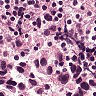
Metastatic tissue present: yes